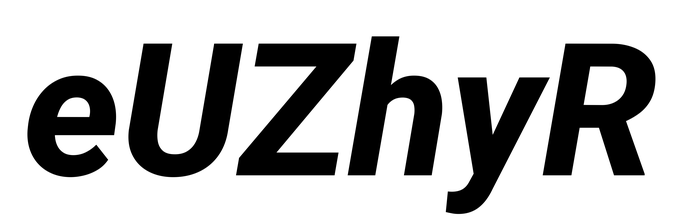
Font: Roboto-Italic_ExtraBold_Italic